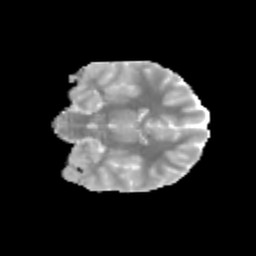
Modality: MD
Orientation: coronal
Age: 12
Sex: female
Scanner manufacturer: siemens
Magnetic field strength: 3 T
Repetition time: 3.8 s
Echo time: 0.07 s